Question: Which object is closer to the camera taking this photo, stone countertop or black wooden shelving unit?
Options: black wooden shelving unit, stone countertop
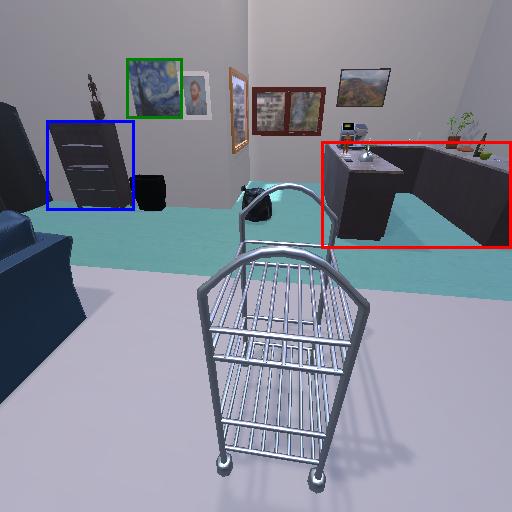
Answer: black wooden shelving unit